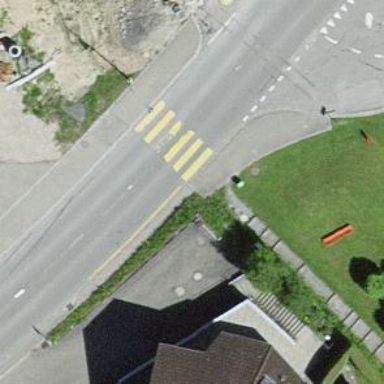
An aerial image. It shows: Public transport stop position.